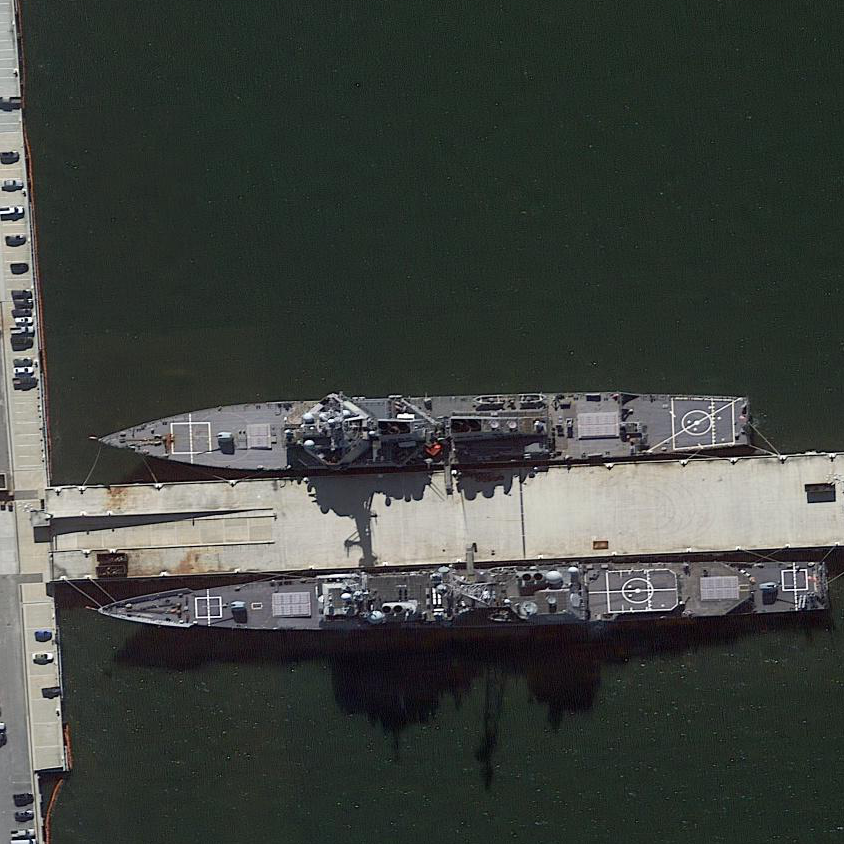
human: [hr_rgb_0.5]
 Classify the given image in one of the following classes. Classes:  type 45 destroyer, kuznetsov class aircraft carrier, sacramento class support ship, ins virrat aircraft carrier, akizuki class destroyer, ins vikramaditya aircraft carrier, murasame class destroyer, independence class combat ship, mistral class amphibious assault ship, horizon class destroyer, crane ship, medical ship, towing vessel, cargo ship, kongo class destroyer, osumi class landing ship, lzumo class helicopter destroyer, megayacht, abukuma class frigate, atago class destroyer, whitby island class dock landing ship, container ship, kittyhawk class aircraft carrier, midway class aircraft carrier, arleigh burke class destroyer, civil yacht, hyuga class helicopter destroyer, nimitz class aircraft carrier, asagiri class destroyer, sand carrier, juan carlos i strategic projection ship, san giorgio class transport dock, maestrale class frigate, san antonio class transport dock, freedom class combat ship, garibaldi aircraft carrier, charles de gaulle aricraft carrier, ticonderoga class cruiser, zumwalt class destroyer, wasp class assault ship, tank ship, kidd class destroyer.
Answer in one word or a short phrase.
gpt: Arleigh Burke class destroyer